Chest X-ray:
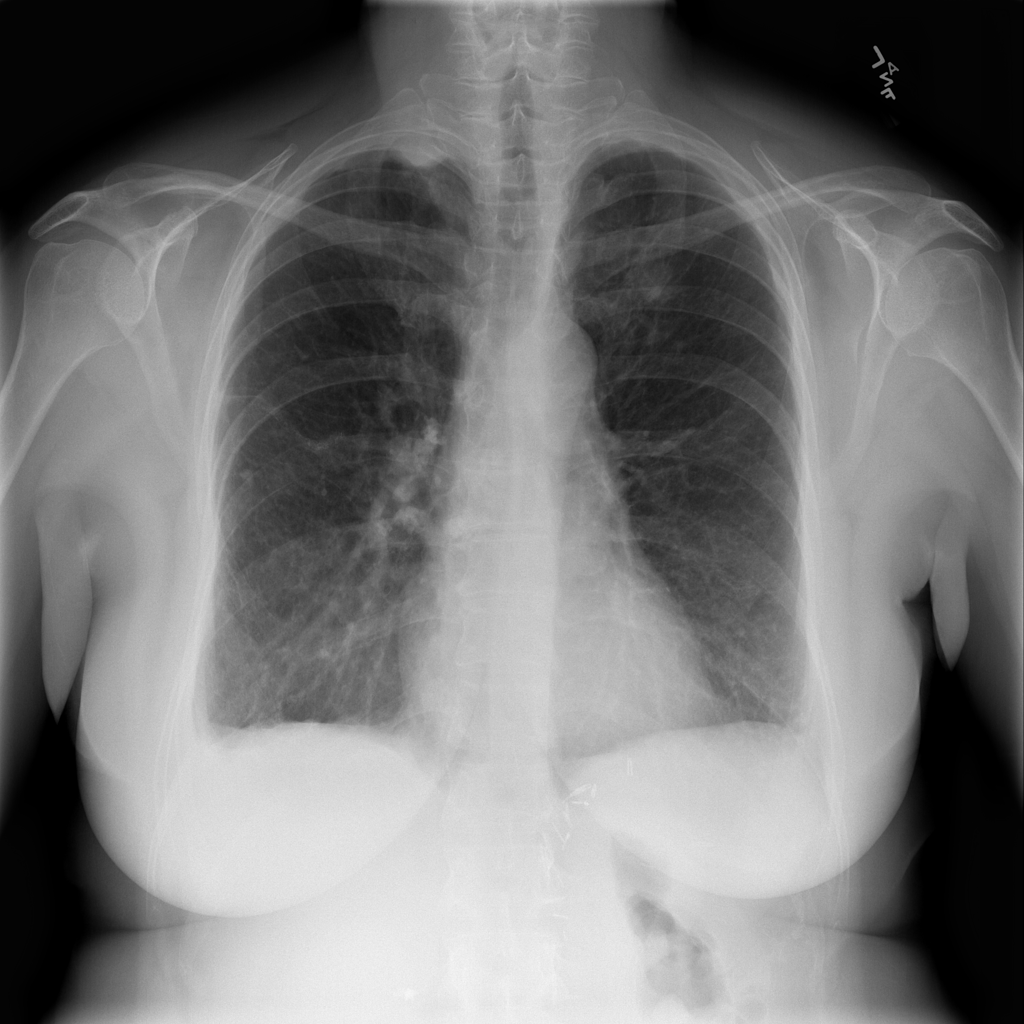
Findings: Pleural Thickening, Nodule, Calcification
No abnormal finding: no